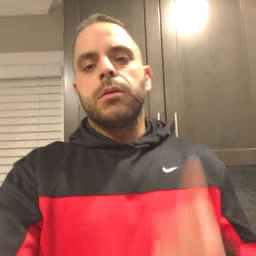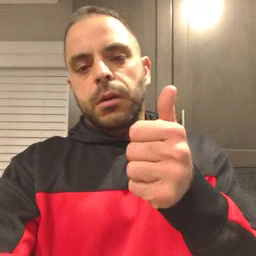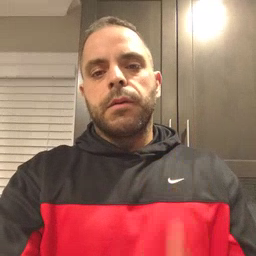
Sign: yourself